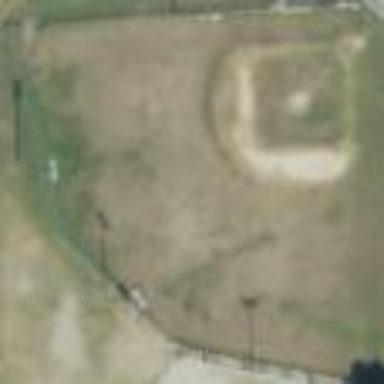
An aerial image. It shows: Baseball pitch for leisure land activities.